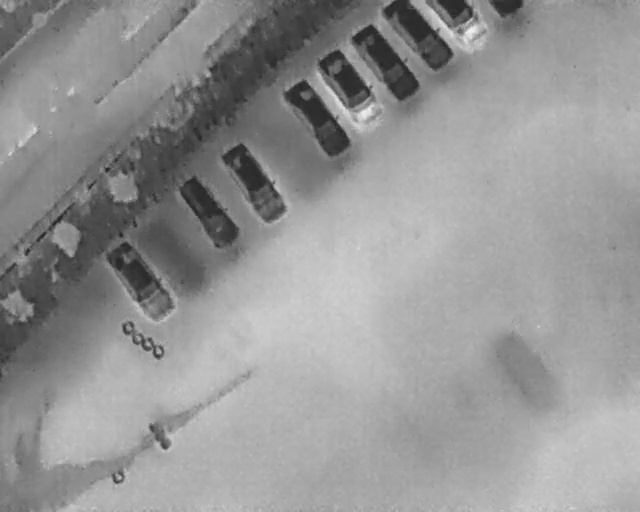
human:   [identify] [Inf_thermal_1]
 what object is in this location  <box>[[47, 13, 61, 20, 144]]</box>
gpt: <ref>1 medium car at the top</ref>